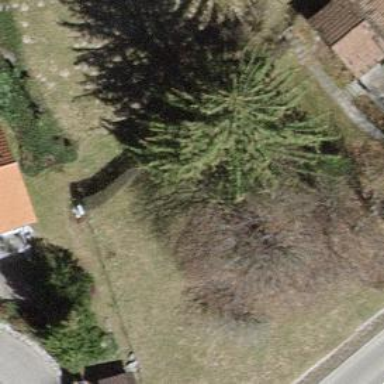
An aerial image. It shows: Beautiful tree in nature.